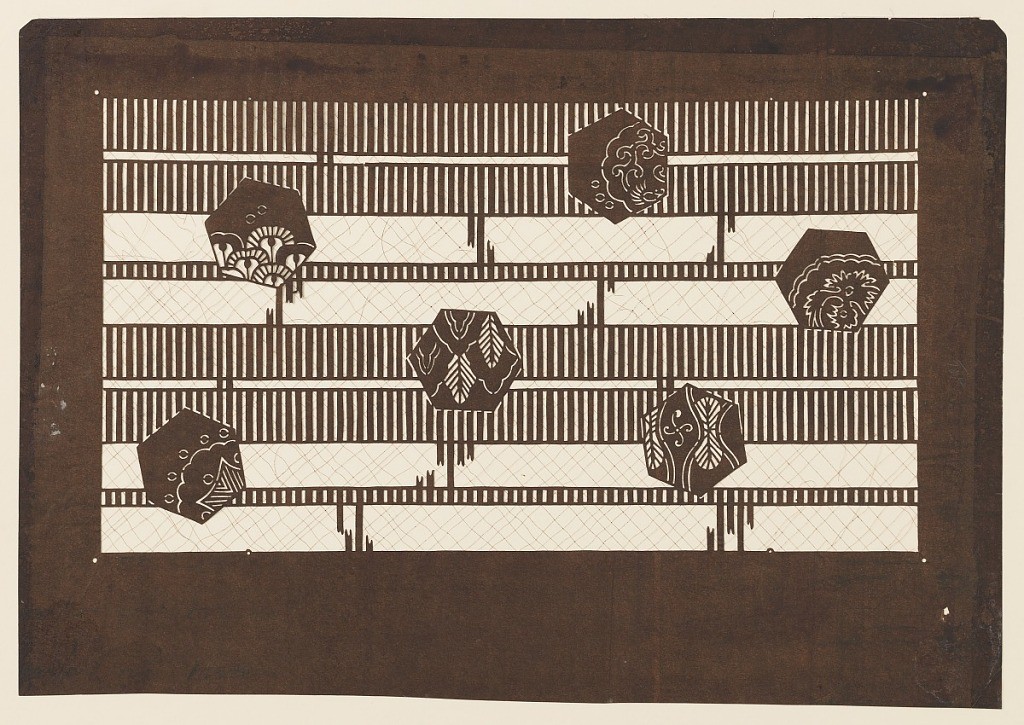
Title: Striped lines and hexigons
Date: mid 18th - early 19th century
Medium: Mulberry paper (kozo washi) treated with fermented persimmon tannin (kakishibu), and silk threads (itoire)
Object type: Katagami
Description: Alternating rows of stripes and plain strips overlap with hexagons, decorated with different floral motifs. Silk threads are added to support the stencil structure.